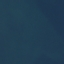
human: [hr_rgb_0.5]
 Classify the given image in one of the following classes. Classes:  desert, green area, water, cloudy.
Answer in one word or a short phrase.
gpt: water